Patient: sex F, age 41
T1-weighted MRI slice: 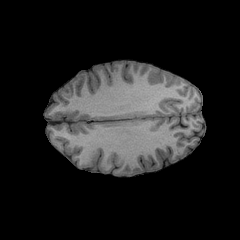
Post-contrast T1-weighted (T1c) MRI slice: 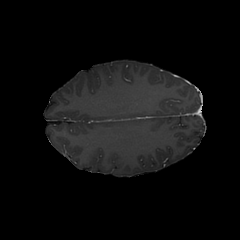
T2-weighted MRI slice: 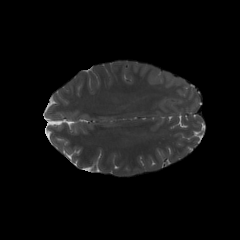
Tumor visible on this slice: no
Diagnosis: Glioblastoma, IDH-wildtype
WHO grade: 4